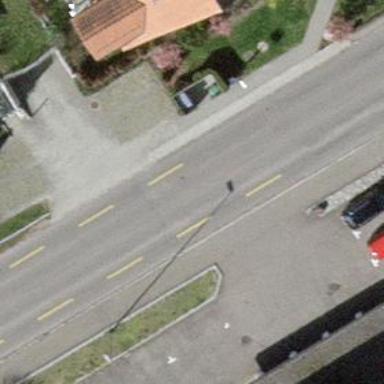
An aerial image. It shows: Public transport stop position.